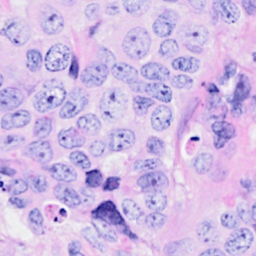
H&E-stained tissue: Breast